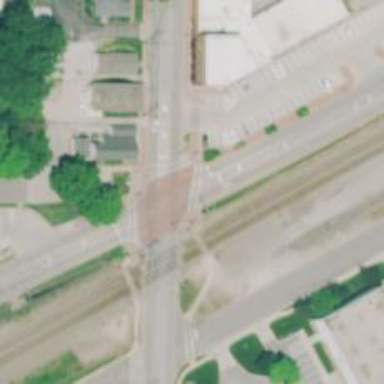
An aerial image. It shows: Zebra crossing on footway.